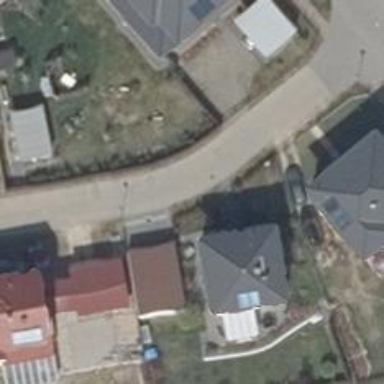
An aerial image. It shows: Residential road with no sidewalk.